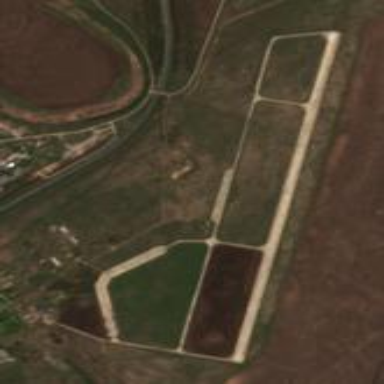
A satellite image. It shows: Military airfield.